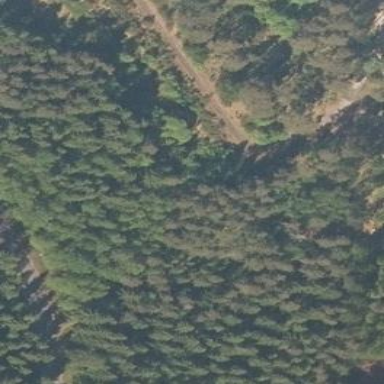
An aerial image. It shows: Evergreen woodland with needle-leaved trees.